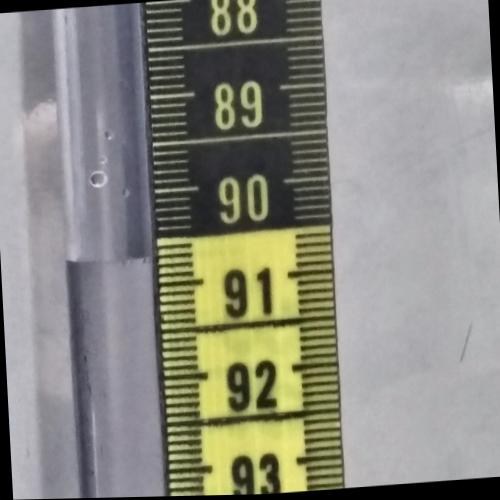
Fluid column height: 90.7 cm